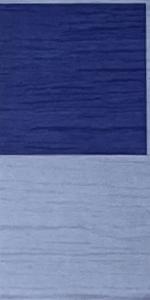
Label: Empty